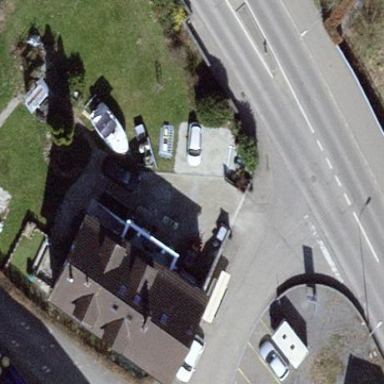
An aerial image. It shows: Simple and straightforward house.